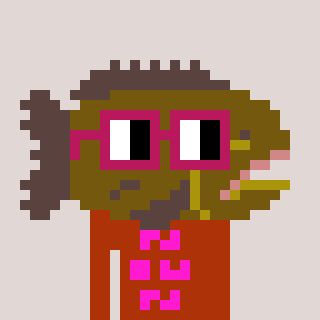
a pixel art character with square dark red glasses, a grouper-shaped head and a hotbrown-colored body on a warm background